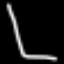
Label: hourglass